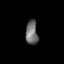
Tissue: prostate
Cell type: T cells
Senescence score: 0.7168
Nuclear area (px): 289
Mean DAPI intensity: 109.844